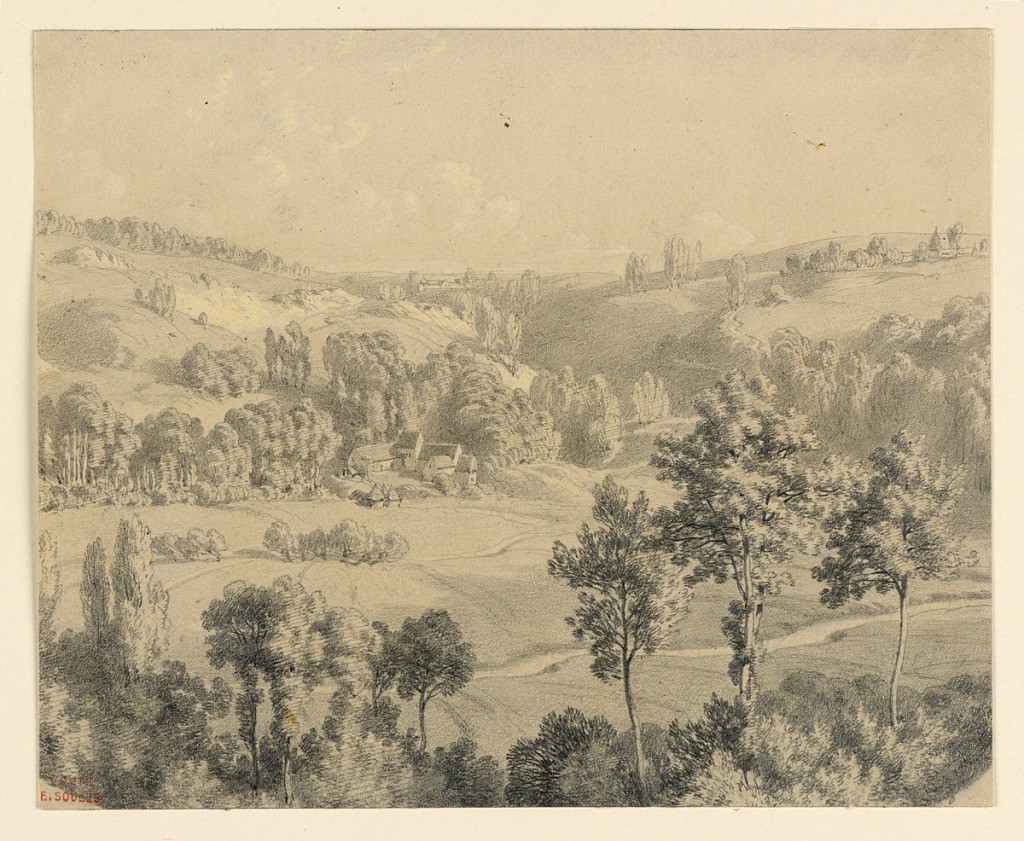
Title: A Landscape
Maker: Eugène Edouard Soulès, French, 1811–1876
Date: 1840–1860
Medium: Graphite, brush and white and yellow gouache on paper
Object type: Drawing
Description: View into a valley with a farm.